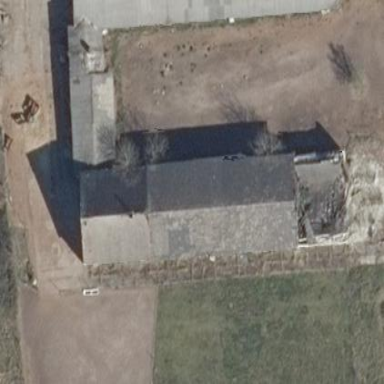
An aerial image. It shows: Part of building.